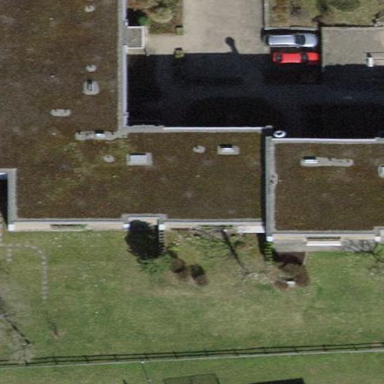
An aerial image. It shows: Flat-roofed building.